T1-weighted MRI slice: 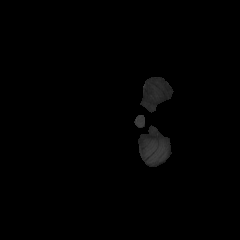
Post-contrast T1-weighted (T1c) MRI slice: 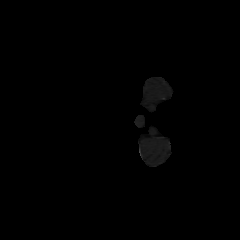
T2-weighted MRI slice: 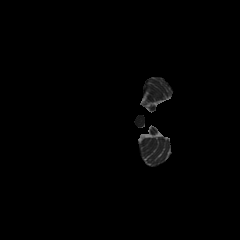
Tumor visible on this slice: no